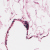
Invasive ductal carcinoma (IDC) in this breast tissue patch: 0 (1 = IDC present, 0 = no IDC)